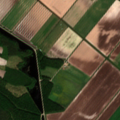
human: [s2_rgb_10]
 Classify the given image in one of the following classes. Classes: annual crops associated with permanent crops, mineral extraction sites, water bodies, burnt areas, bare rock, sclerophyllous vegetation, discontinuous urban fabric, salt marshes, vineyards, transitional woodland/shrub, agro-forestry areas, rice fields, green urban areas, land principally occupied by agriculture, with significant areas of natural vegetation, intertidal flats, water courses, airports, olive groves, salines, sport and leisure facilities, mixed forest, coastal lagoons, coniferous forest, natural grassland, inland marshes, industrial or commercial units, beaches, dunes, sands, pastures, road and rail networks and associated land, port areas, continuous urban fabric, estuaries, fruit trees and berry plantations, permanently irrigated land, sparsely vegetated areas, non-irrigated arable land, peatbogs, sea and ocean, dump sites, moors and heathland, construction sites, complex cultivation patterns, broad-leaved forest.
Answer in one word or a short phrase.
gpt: non-irrigated arable land, coniferous forest, mixed forest, transitional woodland/shrub